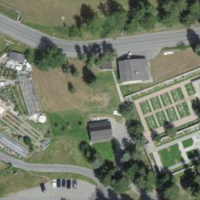
EUNIS habitat code: 55
Species observed at this site:
Plantago media
Leontopodium nivale